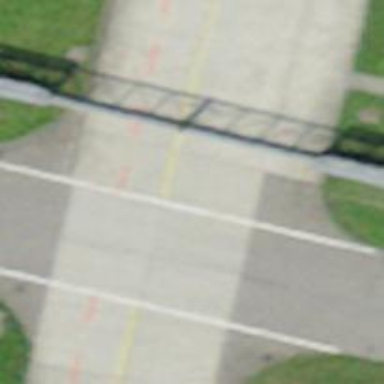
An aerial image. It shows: Image of taxiway at airport.